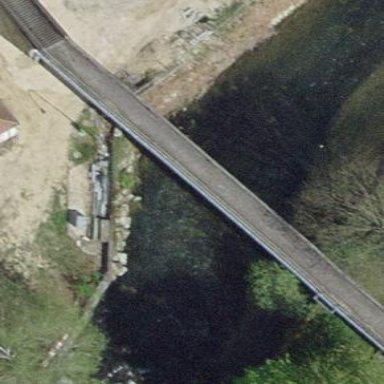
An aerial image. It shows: Man-made bridge.